Current action and preconditions to check: trajectory_clear

Your task: For each precondition in the list above, predict whether it will hold at this action.

Consider the current scene as observed from the mobile robot's camera, and analyze the predicted future states of all dynamic agents (e.g., people, animals, vehicles, or any moving entities) within the NEXT SECOND.

IMPORTANT: Only answer "very likely" if you are absolutely certain—based on strong, clear evidence—that a dynamic agent will violate the precondition in the predicted future state. Do NOT answer "very likely" for unlikely, ambiguous, or low-probability risks.

Ask yourself for each precondition: Is there a high probability, with clear and convincing evidence, that the predicted future states of any dynamic agent will interfere with the predicted future state of the currently executing action within the NEXT SECOND, causing that precondition to fail?

Assess the risk level based on these predictions. Use "likely" or "very likely" if motions create a clear risk of interference.

Use "neutral" or "improbable" if agents are nearby but their predicted paths are clearly diverging or non-conflicting.

Failure Risk Categories: "very improbable", "improbable", "neutral", "likely", "very likely"

Answer Format: Output ONLY the probability_of_failure value from these categories: "very improbable", "improbable", "neutral", "likely", "very likely"

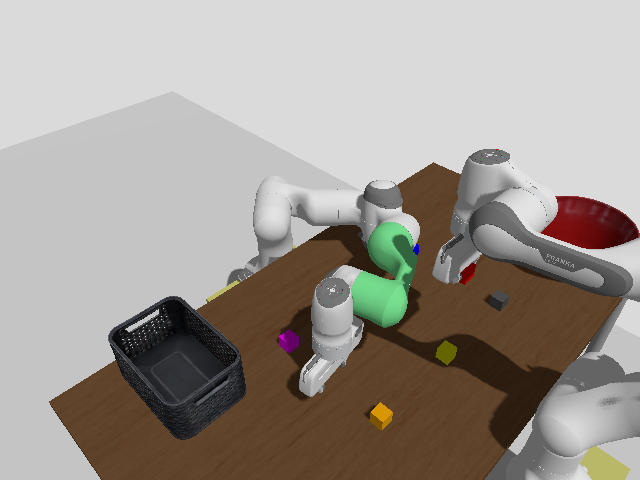

Answer: very improbable